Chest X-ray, AP view. Patient: 57 years old, sex M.
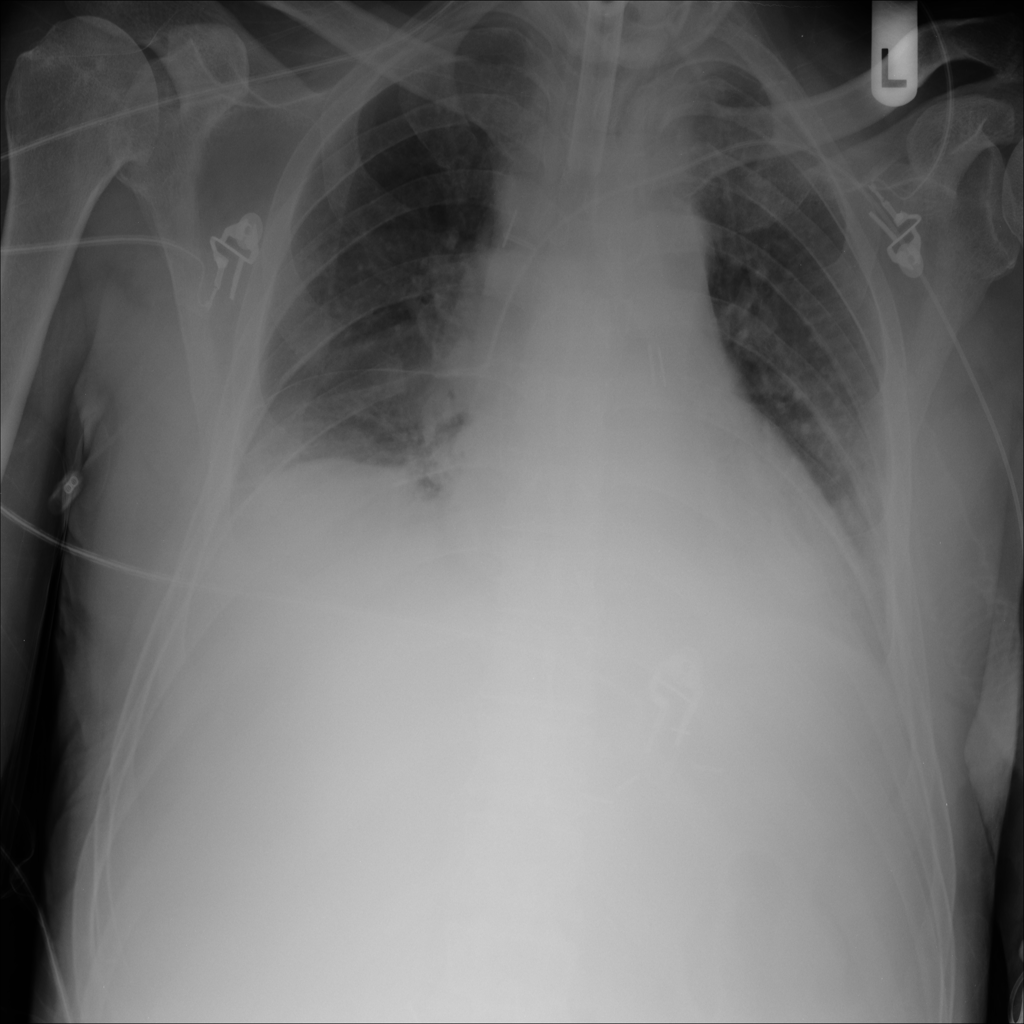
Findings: Atelectasis